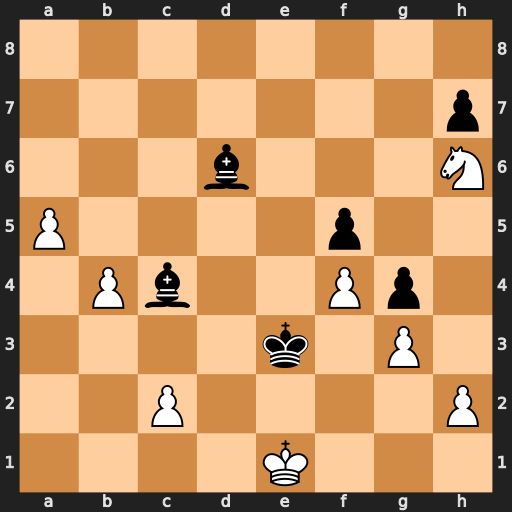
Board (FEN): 8/7p/3b3N/P4p2/1Pb2Pp1/4k1P1/2P4P/4K3
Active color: w
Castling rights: -
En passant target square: -
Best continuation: Nxf5+ Kf3 Nxd6